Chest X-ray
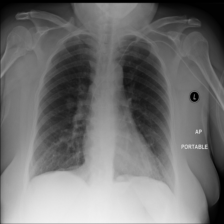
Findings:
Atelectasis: negative
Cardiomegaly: negative
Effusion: negative
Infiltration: negative
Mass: positive
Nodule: negative
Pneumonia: negative
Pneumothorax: negative
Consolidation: negative
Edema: negative
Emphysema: negative
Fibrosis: negative
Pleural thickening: negative
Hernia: negative